Question: Below is a screenshot of a 'UITableView' that I want to order into by month. Currently their ordered by the first letter of the sub-heading in alphabetical order, what code should I use to make the events ordered into months? (By the way I have worked out how to order the sections)

Any help appreciated,
Seb
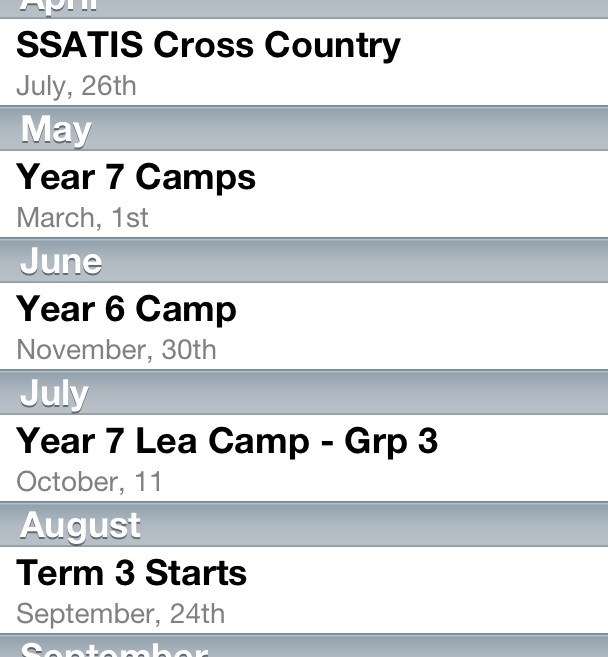
Answer: The best solution depends on what your data model looks like. Probably the simplest and most efficient, assuming your data model does not change very frequently, is just to have a routine that sorts each section's data in the order you want (based on each item's date). Create a list of pointers (or indices, again depending on your data structure's details), then all you have to do is look up the row index in the section's sorted index structure and display that element's data in your 'cellForRowAtIndexPath'.
To optimize, you can keep a boolean "sorted" field in your data structure that is set to false whenever the data mutates in the table, then only sort on demand in the cellForRowAtIndexPath and set "sorted" to true.
EDIT: request for more step-by-step detailed description
OK, here's a bit more detail on how I'd go about it, assuming each of your sections is stored unsorted in a sortable container like NSMutableArray. Again the best solution depends on the details of your app like how frequently the section entries update and how you organize your data, and is there an upper bound on the number of entries in a section, etc. This is slightly different from my original suggestion in that the section's data container is directly sorted, and doesn't use an external ordering index.
Add a NSMutableSet sortedSections member somewhere convenient, close to your data model (inside its class would be best if you define it in a class)
'''
// a section number is sorted if and only if its number is in the set
NSMutableSet *sortedSections;
'''
When entries in sections are changed, added, or deleted, mark that section as unsorted by removing its number from the set
'''
// just added, deleted, or changed a section entry entry
unsigned int sectionNum; // this section changed
...
NSNumber *nsNum = [NSNumber numberWithUnsignedInt:sectionNum];
[obj.sortedSections removeObject:nsNum];
'''
In your 'cellForRowAtIndexPath' (this may not be the most optimal place for this check, but it is a fast check and is the easiest location to get the sorting working), check if the section is sorted.
'''
unsigned int sectionNum = [indexPath section];
NSNumber *nsNum = [NSNumber numberWithUnsignedInt:sectionNum];
if ( [obj.sortedSections containsObject:nsNum] )
// already sorted, nothing to do
else
{
// section needs to be resorted and reloaded
[mySectionData sortUsingFunction:compareSectionEntriesByDate context:nil];
// mark the section as sorted now
[obj.sortedSections addObject:nsNum];
[self.tableView reloadSections:[NSIndexSet indexSetWithIndex:section] withRowAnimation:UITableViewRowAnimationNone];
}
'''
Here is an example sorting function, assuming your entry structures are of type NSDictionary and that you store the dates as NSDate objects with the key constant kEntryNSDate (which you would define yourself)
'''
// sort compare function for two section entries based on date
//
static int compareSectionEntriesByDate( id e1, id e2, void *context)
{
NSDictionary *eDict1 = (NSDictionary *) e1;
NSDictionary *eDict2 = (NSDictionary *) e2;
NSDate *date1 = [eDict1 objectForKey:kEntryNSDate];
NSDate *date2 = [eDict2 objectForKey:kEntryNSDate];
int rv = [date1 compare:date2];
return rv;
}
'''
That should be enough detail to get you going, good luck!